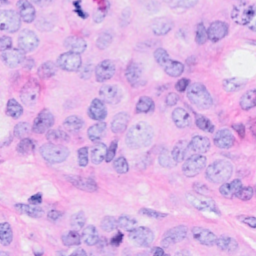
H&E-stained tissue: Breast